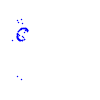
Particle: proton